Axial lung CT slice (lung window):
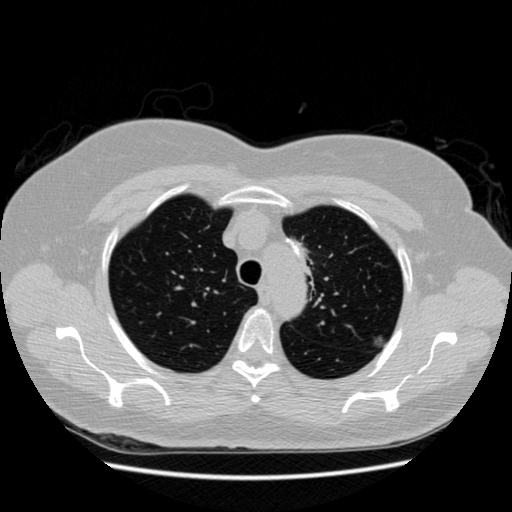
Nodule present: yes
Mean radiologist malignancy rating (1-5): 3.75